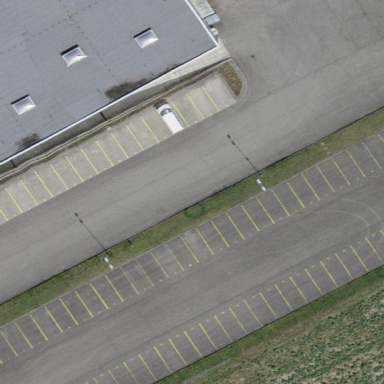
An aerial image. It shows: Parking area with surface.